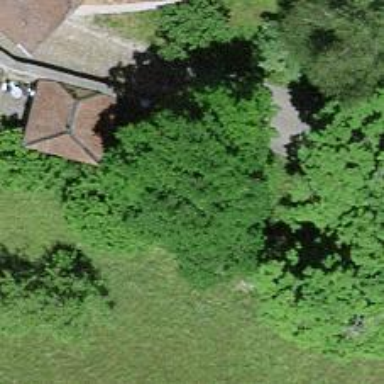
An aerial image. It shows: Single tag "natural: tree."